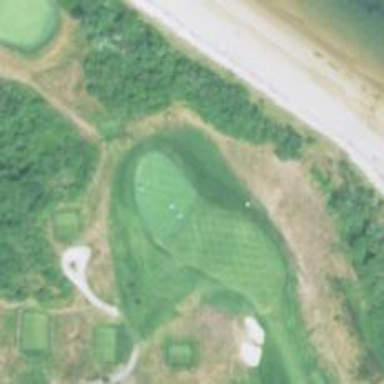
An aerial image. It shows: Golf hole.